Brain MRI, t2w sequence, axial 2D slice.
Patient: age 37, sex F, weight 95 kg, height 1.95 m
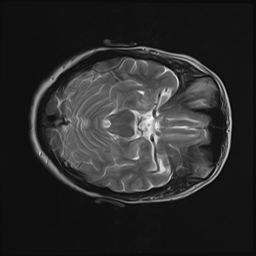